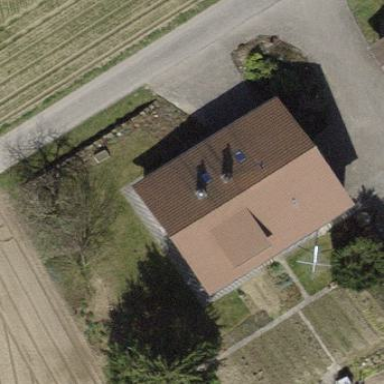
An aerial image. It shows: Farm building.